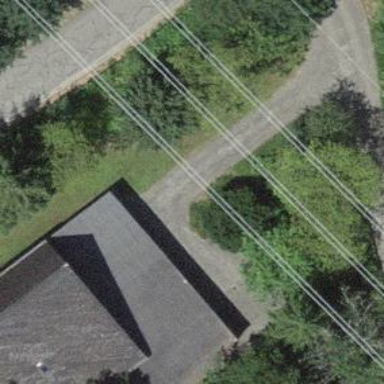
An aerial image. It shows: Path.